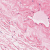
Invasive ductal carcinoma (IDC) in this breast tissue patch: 0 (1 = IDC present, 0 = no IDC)